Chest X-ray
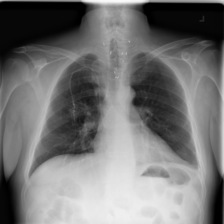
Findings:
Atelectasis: negative
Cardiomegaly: negative
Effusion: negative
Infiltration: negative
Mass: negative
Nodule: negative
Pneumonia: negative
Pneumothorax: negative
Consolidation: negative
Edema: negative
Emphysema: negative
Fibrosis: positive
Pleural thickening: negative
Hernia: negative